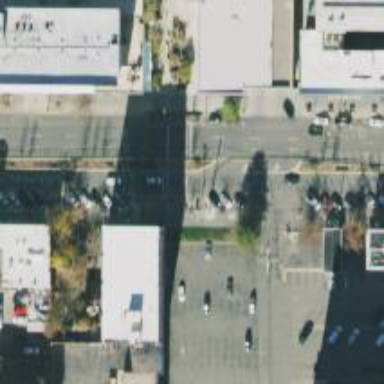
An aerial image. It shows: Tertiary road with asphalt surface and separate sidewalk.